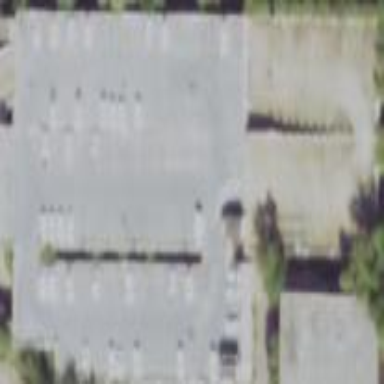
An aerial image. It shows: Multi-storey parking building.